Interaction volume radius: 5 \u00c5
Interaction volume height: 35 \u00c5
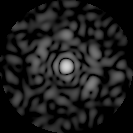
Disorder parameter: 0.8006